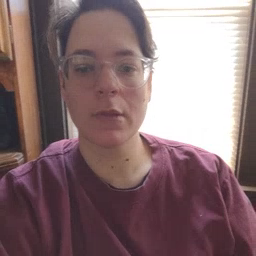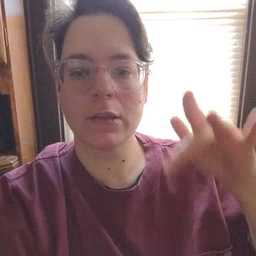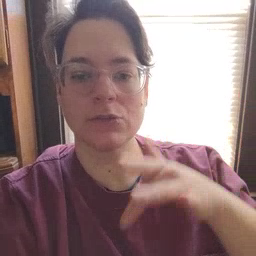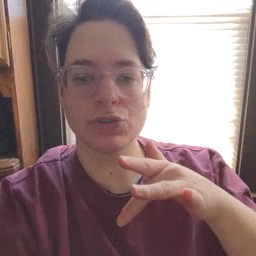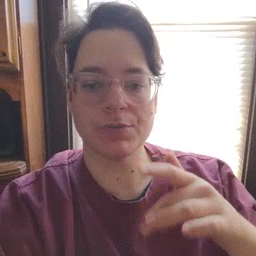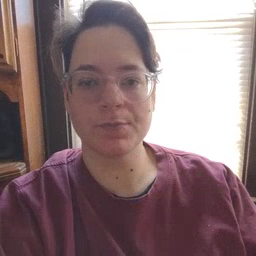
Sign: touch